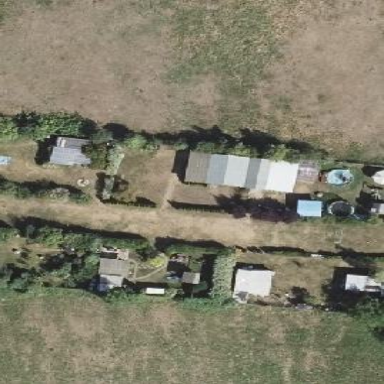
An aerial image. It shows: Allotments area.